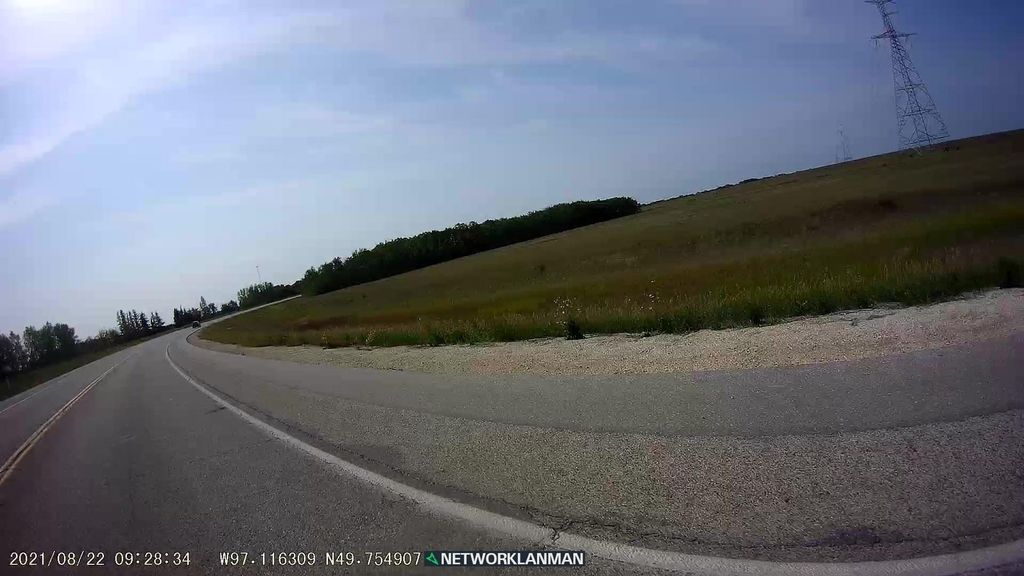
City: winnipeg